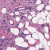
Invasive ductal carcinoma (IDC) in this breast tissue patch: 1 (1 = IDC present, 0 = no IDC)